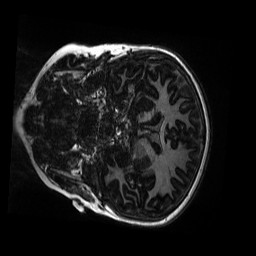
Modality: MP2RAGE
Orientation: coronal
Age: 9
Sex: female
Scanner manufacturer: siemens
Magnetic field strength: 3 T
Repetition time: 4 s
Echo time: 0.00303 s